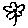
Label: flower